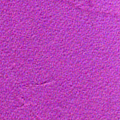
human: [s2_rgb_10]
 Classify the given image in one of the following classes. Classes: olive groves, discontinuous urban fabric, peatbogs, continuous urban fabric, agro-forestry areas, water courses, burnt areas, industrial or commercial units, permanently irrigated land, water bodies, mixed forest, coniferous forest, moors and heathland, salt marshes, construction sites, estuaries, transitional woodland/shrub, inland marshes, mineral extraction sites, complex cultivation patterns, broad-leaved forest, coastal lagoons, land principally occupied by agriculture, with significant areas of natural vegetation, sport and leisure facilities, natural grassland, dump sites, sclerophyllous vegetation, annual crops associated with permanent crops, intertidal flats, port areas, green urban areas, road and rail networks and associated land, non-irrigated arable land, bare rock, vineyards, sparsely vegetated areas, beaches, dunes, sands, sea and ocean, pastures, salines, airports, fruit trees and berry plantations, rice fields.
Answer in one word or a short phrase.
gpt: sea and ocean